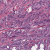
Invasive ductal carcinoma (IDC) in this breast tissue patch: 1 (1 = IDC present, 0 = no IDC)